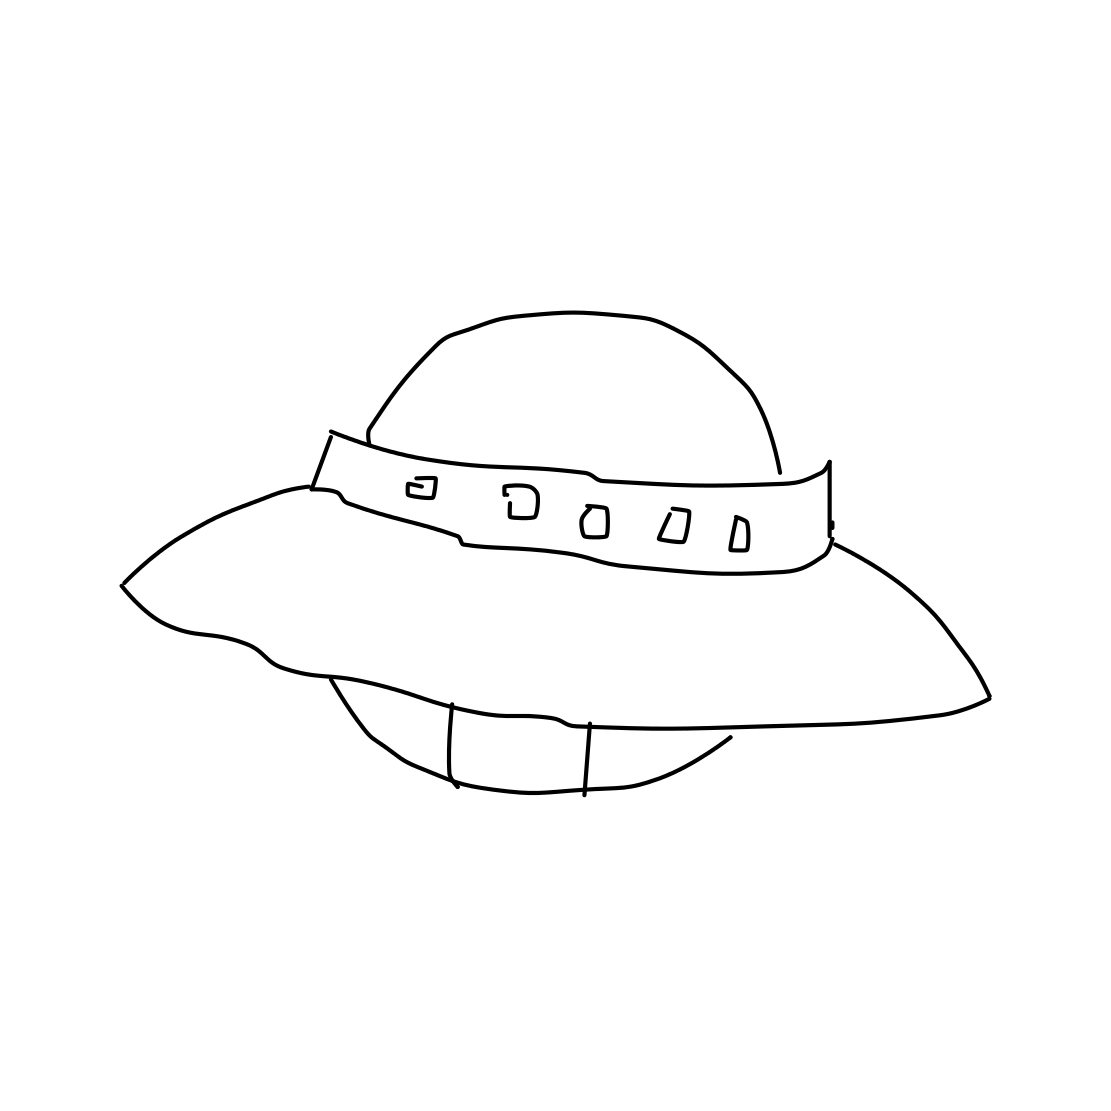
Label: flying saucer